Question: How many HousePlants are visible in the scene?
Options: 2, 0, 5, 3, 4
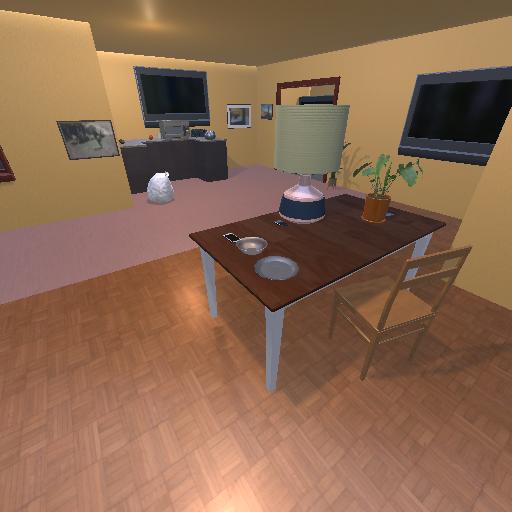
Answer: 2